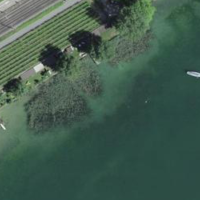
EUNIS habitat code: 14
Species observed at this site:
Chroicocephalus ridibundus
Passer domesticus
Fulica atra
Aegopodium podagraria
Motacilla alba